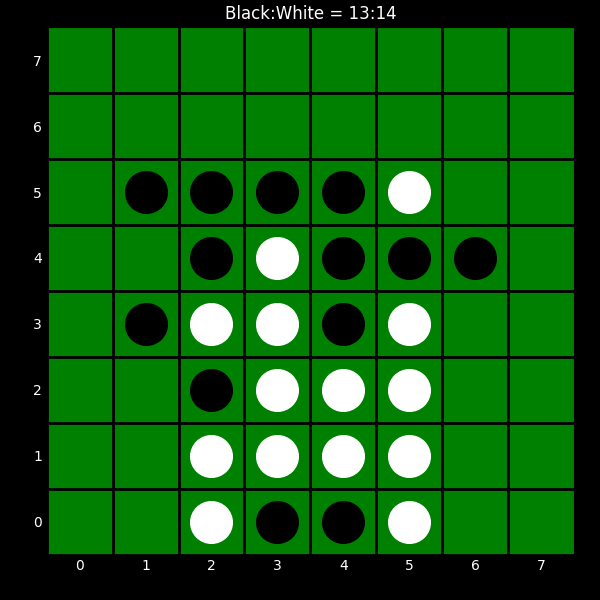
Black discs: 13
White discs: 14